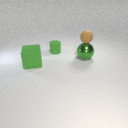
large green rubber cube to the left of small green rubber cylinder